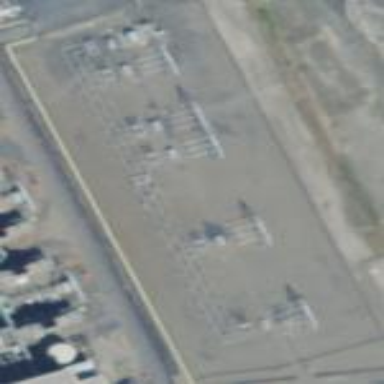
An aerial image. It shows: Power substation.